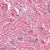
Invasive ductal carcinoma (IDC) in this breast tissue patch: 0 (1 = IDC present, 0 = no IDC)